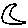
Label: moon